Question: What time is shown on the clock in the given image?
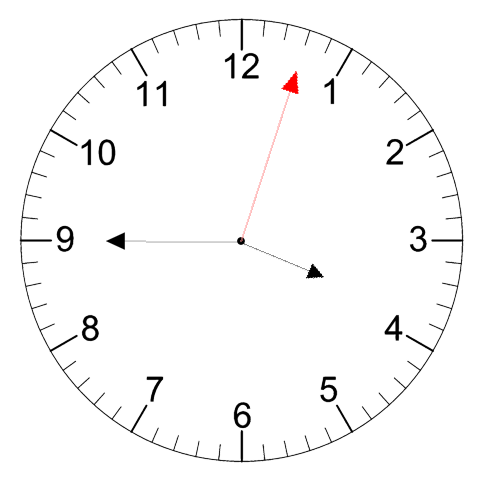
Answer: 03:45:03